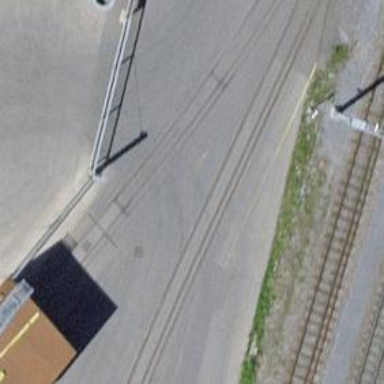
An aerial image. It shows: Railway level crossing.